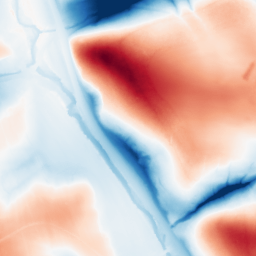
Category: classical
Decomposition family: gaussian_anisotropic
Decomposition parameters: sigma_x: 10
sigma_y: 50
Upsampling method: sinc_blackman
Upsampling parameters: scale: 2
kernel_size: 16
Upsampling scale: 2